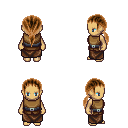
a pixel art fantasy rpg character, female body template, human, tanned skin, leather chest armor, robe skirt, brown ponytail hairstyle, four views (front, back, left, right), 2x2 character sprite sheet, small pixel art, hard edges, no anti-aliasing